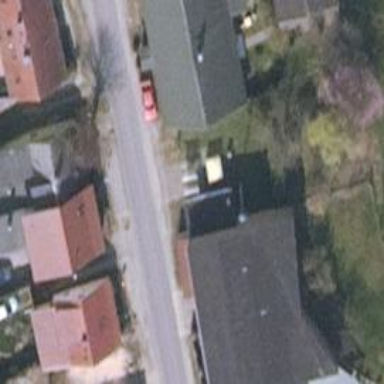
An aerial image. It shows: Driveway.